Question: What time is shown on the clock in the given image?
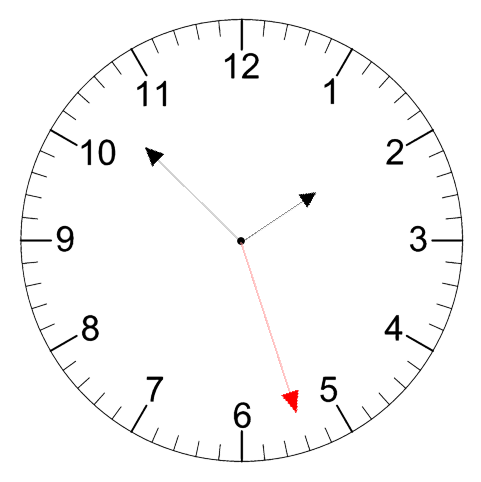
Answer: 01:52:27